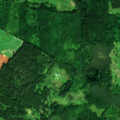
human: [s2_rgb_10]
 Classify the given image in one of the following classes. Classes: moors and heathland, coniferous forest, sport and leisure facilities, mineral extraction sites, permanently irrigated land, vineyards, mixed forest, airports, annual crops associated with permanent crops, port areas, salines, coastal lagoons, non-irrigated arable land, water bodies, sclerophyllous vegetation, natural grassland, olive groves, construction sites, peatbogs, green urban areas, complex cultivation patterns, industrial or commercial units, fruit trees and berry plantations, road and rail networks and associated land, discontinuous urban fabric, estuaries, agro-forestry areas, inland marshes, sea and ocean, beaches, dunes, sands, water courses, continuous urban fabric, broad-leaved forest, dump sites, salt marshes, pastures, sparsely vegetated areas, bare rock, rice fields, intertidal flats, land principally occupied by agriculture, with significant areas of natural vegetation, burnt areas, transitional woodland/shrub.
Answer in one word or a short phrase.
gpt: pastures, complex cultivation patterns, land principally occupied by agriculture, with significant areas of natural vegetation, coniferous forest, mixed forest, transitional woodland/shrub